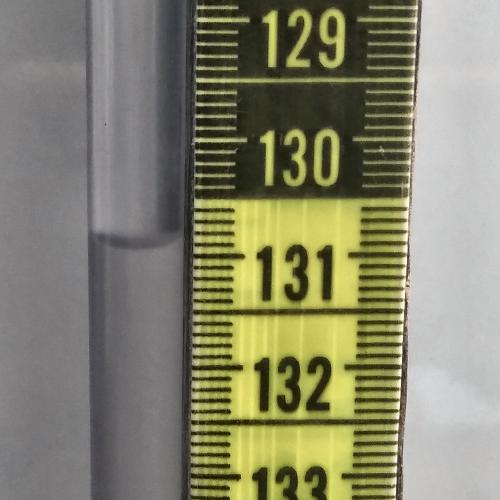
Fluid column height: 130.9 cm